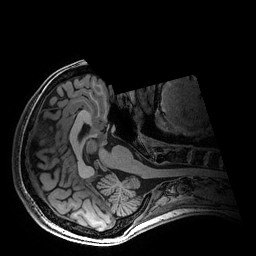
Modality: T1w
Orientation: axial
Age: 20
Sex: female
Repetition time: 0.0077 s
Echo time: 0.0034 s